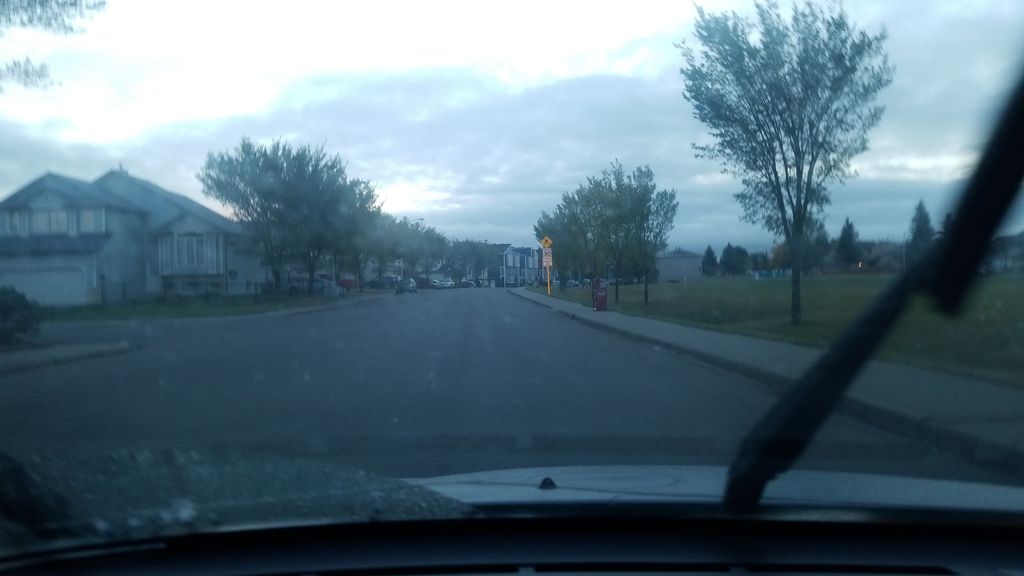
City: edmonton